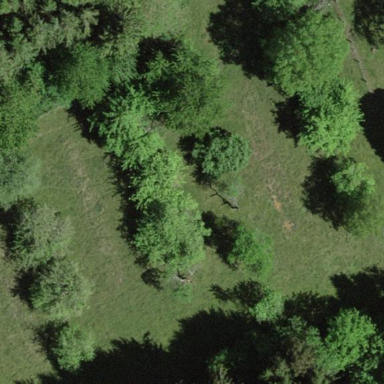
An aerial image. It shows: Orchard.